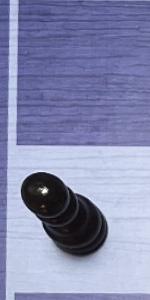
Label: Pawn_Black